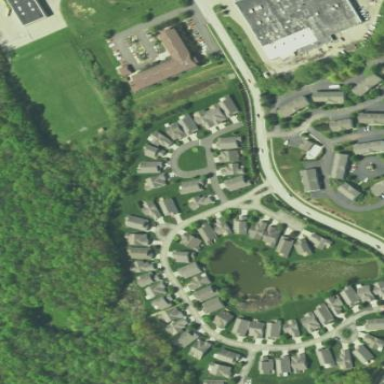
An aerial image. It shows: Neighborhood.